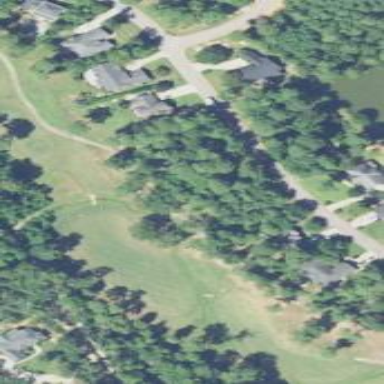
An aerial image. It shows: Golf course.